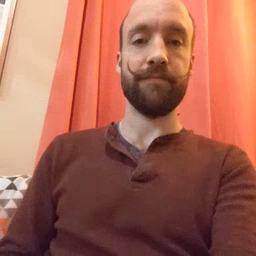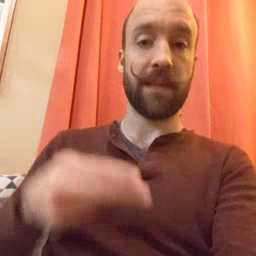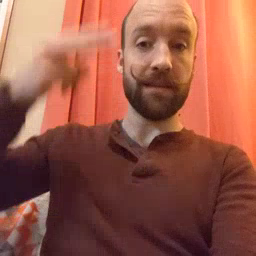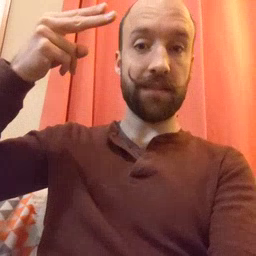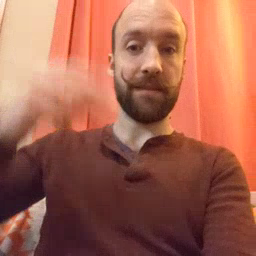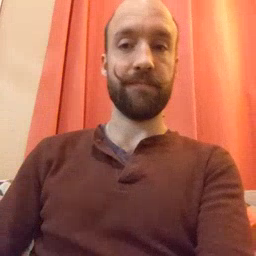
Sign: high